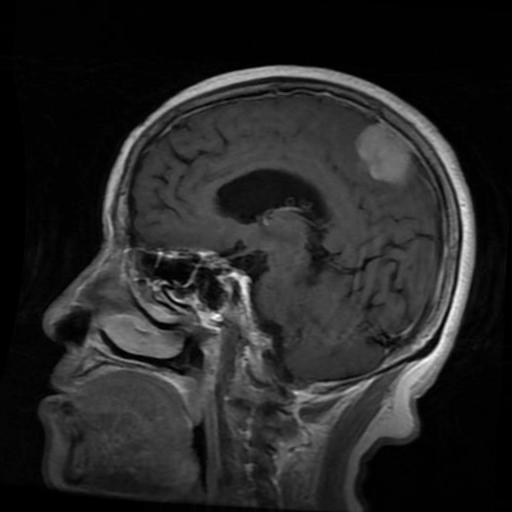
Label: meningioma